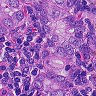
Metastatic tissue present: yes